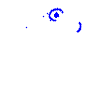
Particle: pion